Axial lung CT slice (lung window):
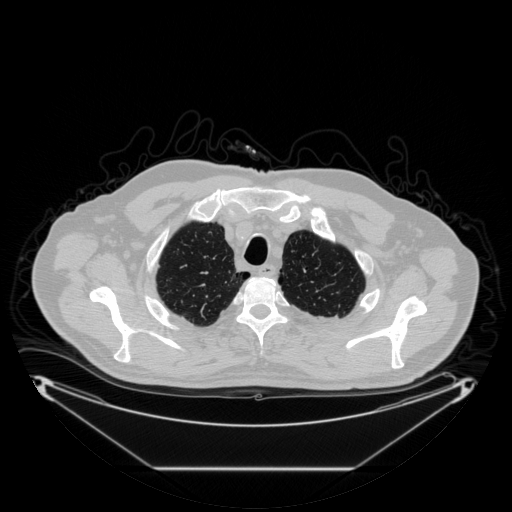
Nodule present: no